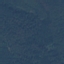
Label: Forest